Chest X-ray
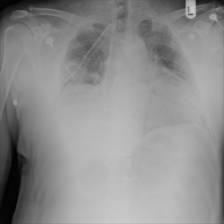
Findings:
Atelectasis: negative
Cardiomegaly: negative
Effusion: negative
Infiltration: negative
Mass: negative
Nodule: negative
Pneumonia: negative
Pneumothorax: negative
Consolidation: negative
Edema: negative
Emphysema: positive
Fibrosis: negative
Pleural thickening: negative
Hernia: negative